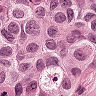
Metastatic tissue present: yes